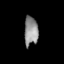
Tissue: lung
Cell type: Smooth muscle cells
Senescence score: 0.5457
Nuclear area (px): 390
Mean DAPI intensity: 144.436